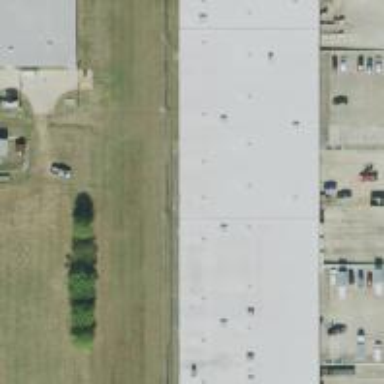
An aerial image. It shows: Warehouse building.